Field crop: tomato
Growth stage: 1
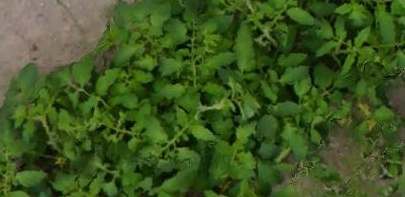
Species: tomato